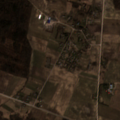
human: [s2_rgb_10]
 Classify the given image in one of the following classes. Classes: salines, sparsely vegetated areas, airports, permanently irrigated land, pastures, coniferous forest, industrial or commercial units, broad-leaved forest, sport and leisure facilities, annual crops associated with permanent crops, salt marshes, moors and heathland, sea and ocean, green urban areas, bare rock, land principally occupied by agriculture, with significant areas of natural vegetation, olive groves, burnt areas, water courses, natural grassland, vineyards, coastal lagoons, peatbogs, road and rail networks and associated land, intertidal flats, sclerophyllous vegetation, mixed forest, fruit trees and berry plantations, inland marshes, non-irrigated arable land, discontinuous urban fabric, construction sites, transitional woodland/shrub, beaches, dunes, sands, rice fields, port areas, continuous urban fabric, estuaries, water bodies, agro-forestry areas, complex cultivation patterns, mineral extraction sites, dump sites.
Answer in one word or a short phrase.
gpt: discontinuous urban fabric, non-irrigated arable land, complex cultivation patterns, broad-leaved forest